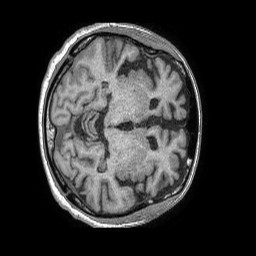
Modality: T1w
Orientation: axial
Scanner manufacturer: philips
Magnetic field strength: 1.5 T
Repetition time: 0.007856 s
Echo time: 0.00365 s